Question: I am using JavaFx and I want open a new window next to the first window like in the picture. I can open a new window but its always on the first. How can i do that?

'''
Parent detailsPanel = FXMLLoader.load(getClass().getResource("/fxml/DetailsPanel.fxml"));
Stage stage = new Stage();
stage.setTitle("Details");
stage.setScene(new Scene(detailsPanel));
stage.setResizable(false);
stage.show();
'''
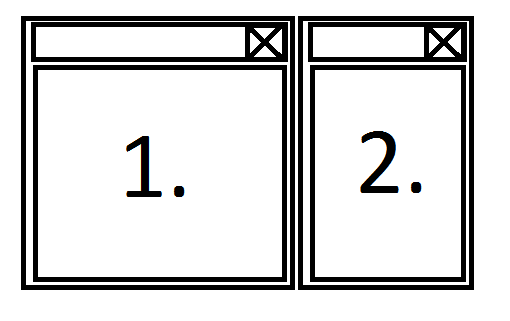
Answer: Just do
'''
double windowGap = 5 ;
Stage currentStage = ... ; // the current window...
stage.setX(currentStage.getX() + currentStage.getWidth() + windowGap);
stage.setY(currentStage.getY());
'''